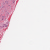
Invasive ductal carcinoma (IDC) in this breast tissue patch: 1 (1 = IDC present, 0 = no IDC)